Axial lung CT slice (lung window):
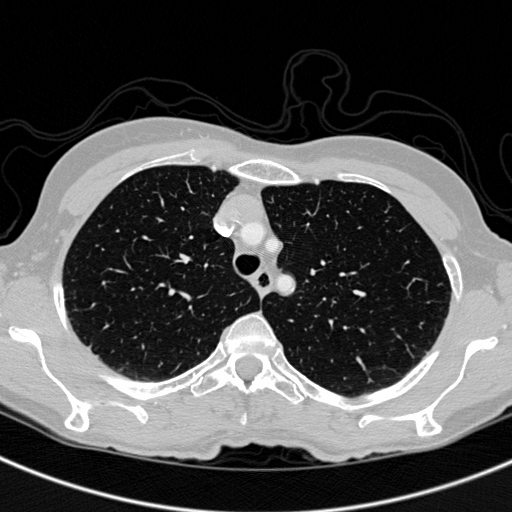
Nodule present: no